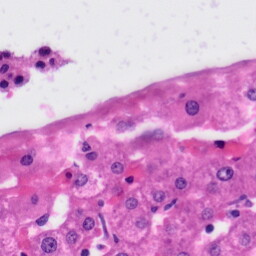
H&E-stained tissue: Liver